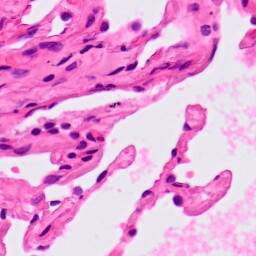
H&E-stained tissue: Lung